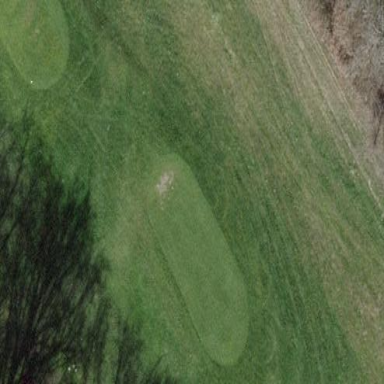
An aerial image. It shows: Golf tee.